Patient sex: M
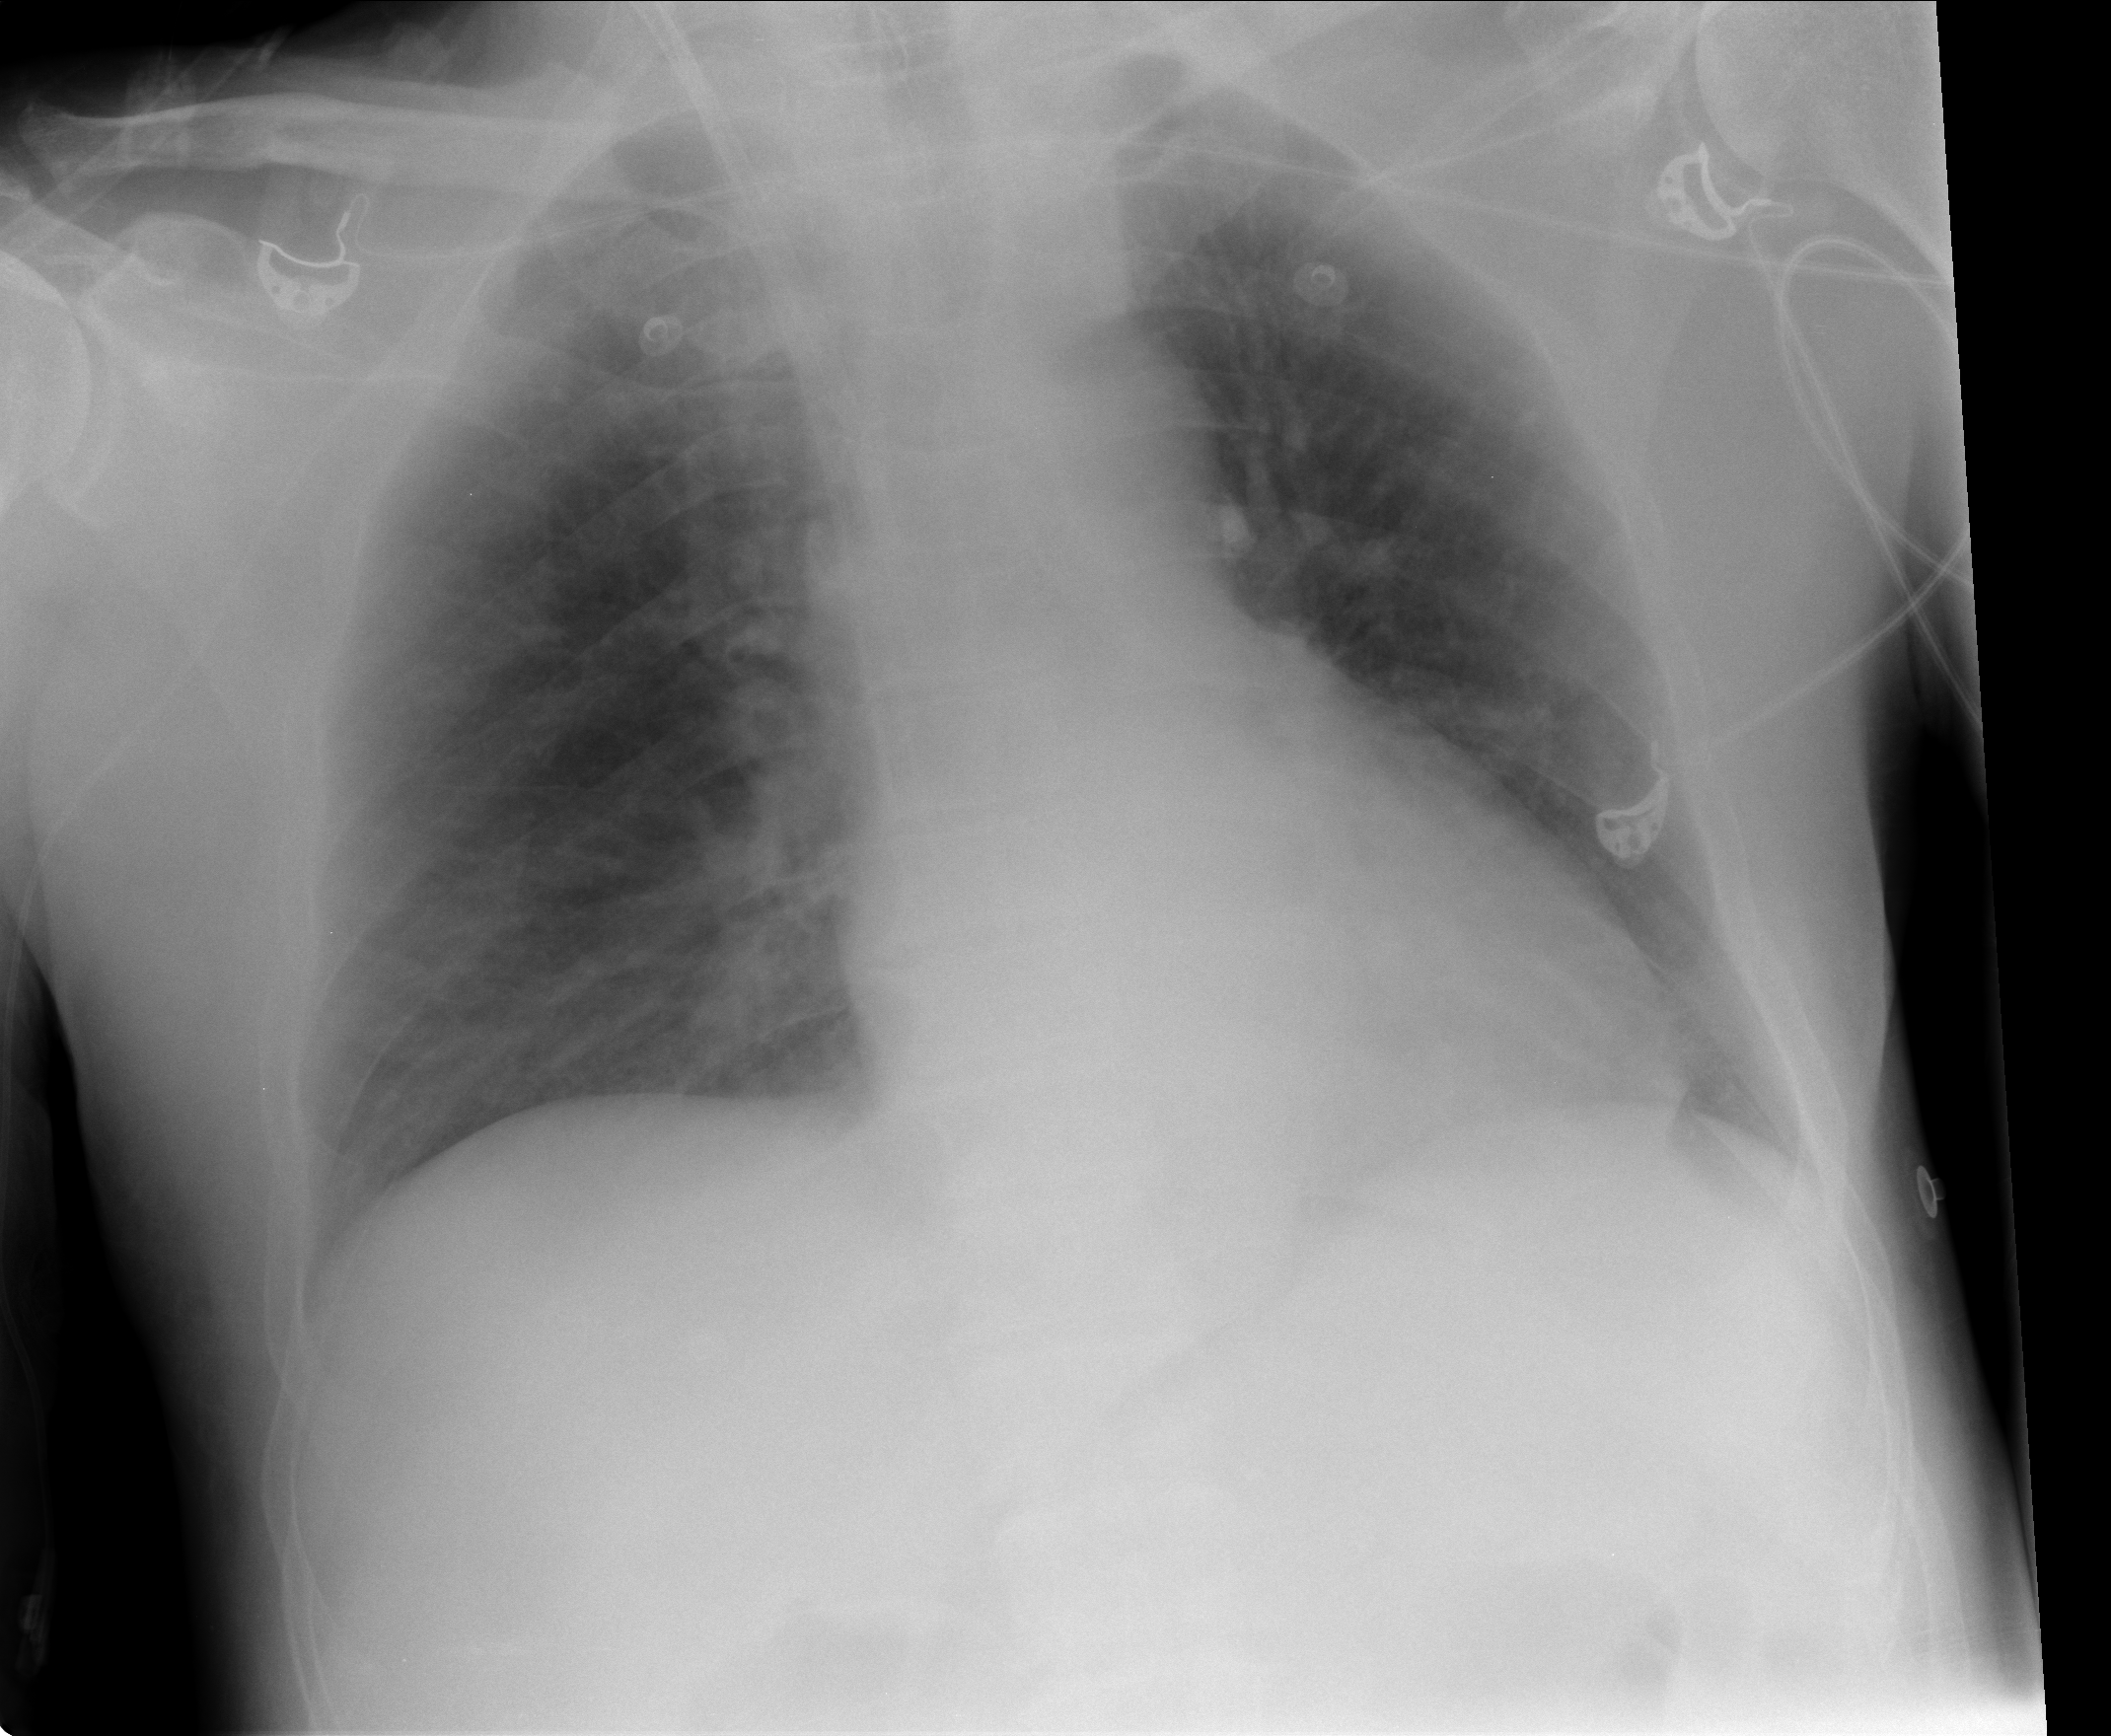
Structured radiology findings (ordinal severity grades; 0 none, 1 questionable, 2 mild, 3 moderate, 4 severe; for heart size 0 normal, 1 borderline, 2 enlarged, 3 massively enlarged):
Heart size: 0
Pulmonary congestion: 2
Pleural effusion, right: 0
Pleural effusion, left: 0
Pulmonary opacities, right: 0
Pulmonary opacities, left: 0
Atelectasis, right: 0
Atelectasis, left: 2